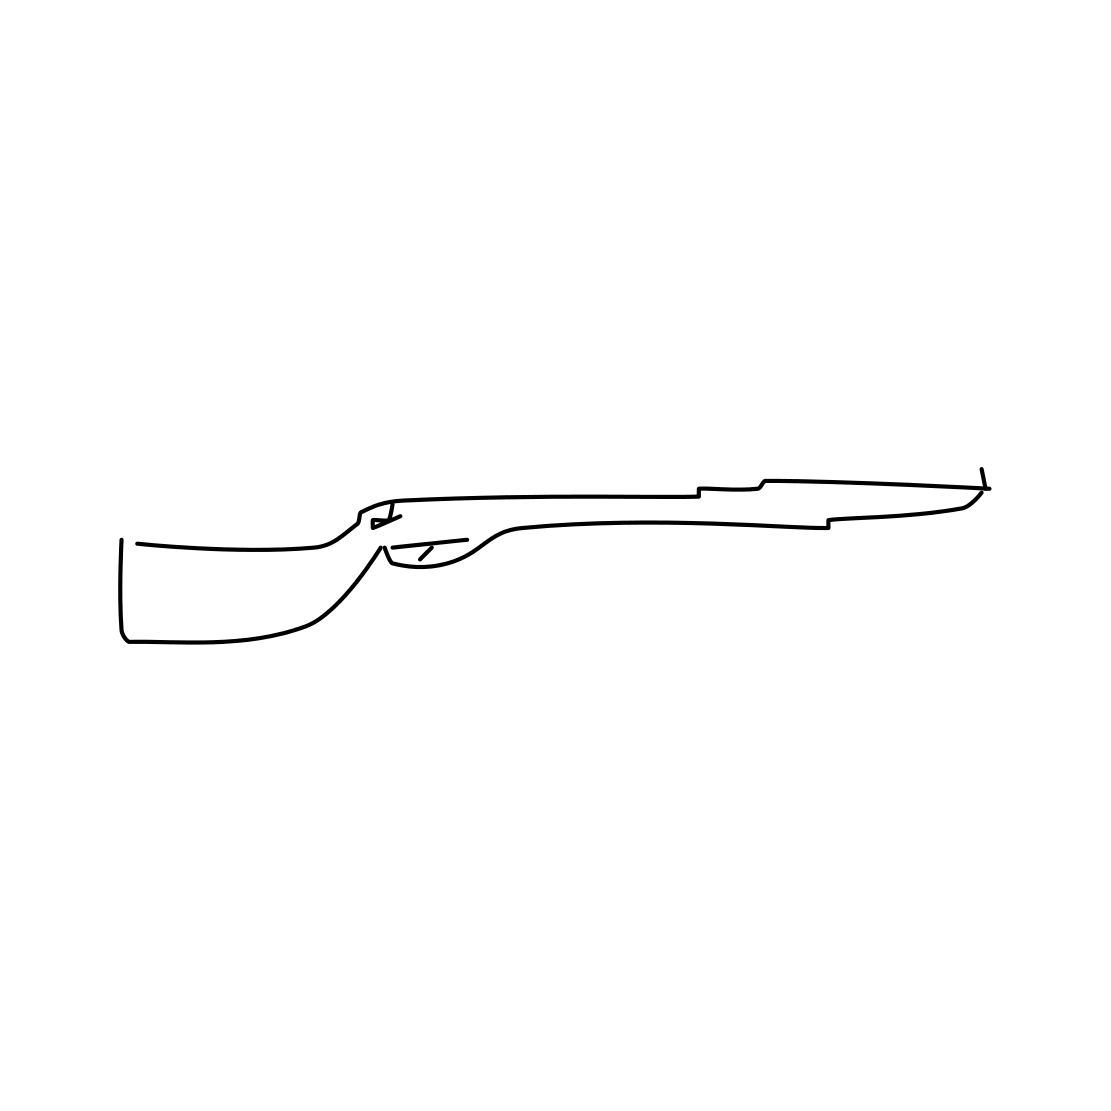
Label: rifle